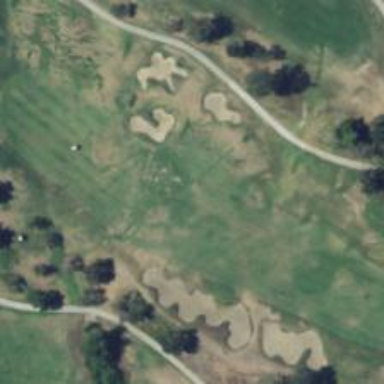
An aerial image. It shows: View of golf hole.